Question: I'd like to have a thin "shadow" line between my DIVs, as separator. Since I'd like the shadow line to be thiner and with more opacity at the top and at the bottom, I have created 3 images: middle shadow, top shadow and bottom shadow. Problem: I don't know how to place the "top shadow" image at the top of "middle shadow" and "bottom" shadow at the bottom (without multiple DIVs). I'm attaching an image done in fireworks where you can see and example of the shadow line.Many tks
'''
div#content-center {
overflow: hidden;
background: khaki;
background: transparent url('images/middle_shadow.png') repeat-y top left;
padding: 0px 0px 0px 50px;
}
'''
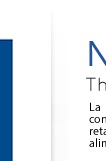
Answer: You also might be abel to do this with the ':before' and ':after' psedo-elements. <URL> if you aren't familiar.
'''
#content-center{
background: url('images/shadow_repeat.png') center right repeat-y;
}
#content-center:before,
#content-center:after{
content:'';
display:inline-block;
position: absolute;
background-repeat: none;
/*size these to be what you need*/
height:100px;
width:100px;
}
#content-center:before{
top:0;
background-image: url('images/shadow_top.png');
}
#content-center:after{
bottom:0;
background-image:url('images/shadow_bottom.png');
}
'''